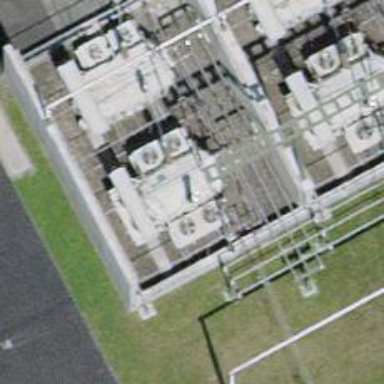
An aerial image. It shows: Automatic transformer.